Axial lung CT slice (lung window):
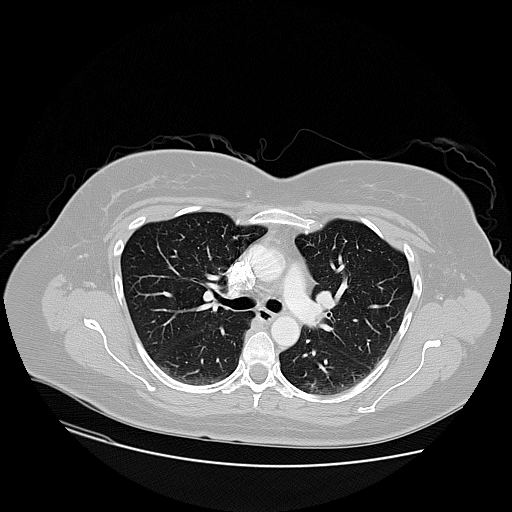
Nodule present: no